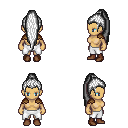
a pixel art fantasy rpg character, female body template, human, tanned skin, leather shoulder armor, white pants, white extra-long topknot hairstyle, brown shoes, four views (front, back, left, right), 2x2 character sprite sheet, small pixel art, hard edges, no anti-aliasing